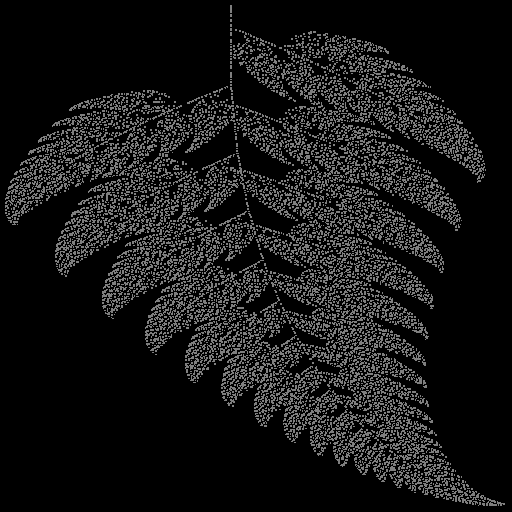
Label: spleenwort_fern